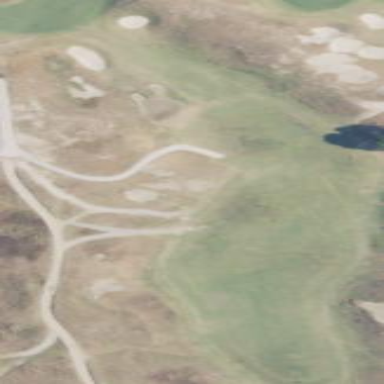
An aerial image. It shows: Grassy area designated as golf fairway.